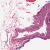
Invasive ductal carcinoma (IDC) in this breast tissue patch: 0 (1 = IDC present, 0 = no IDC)